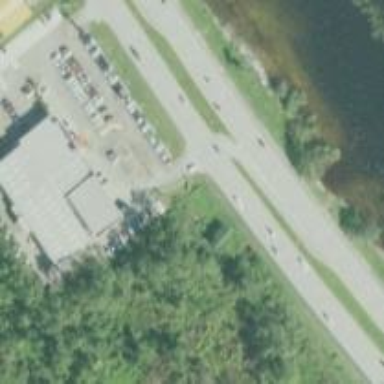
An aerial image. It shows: Trunk link highway.